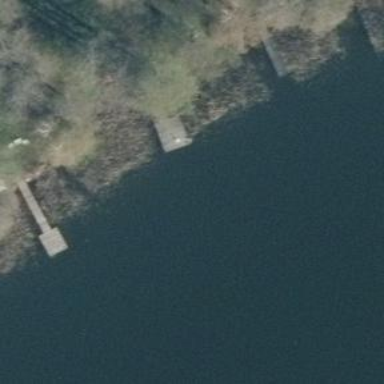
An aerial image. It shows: Man-made pier.